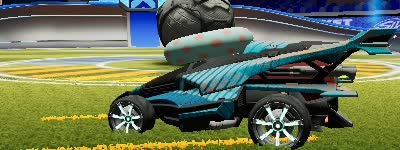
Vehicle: aftershock